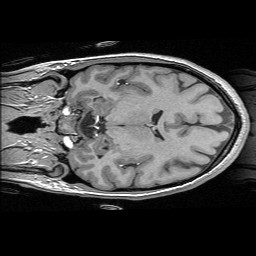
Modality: T1w
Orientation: coronal